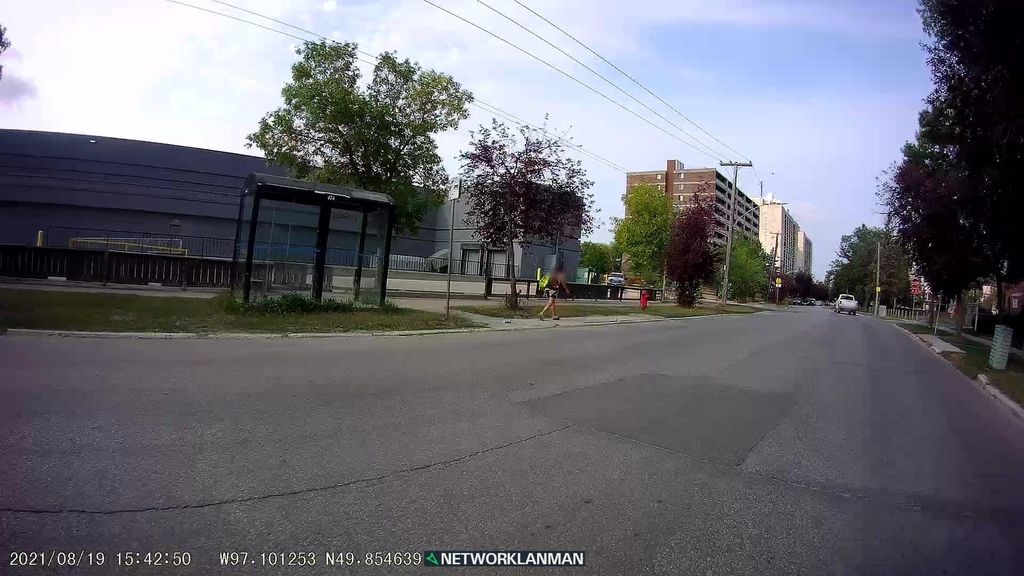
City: winnipeg